Question: I'm trying to do a many-many database select, where I have and (among others). However since one event can have multiple music styles I decided to do a many-many relationship model.
This is what I created:
'''
SELECT
a.* FROM music_types AS a, events_music_types AS b
WHERE
a.id = b.music_type_id
AND
b.event_id = events.ID
'''
And inserted it into my code which now looks like this:
'''
$query =
"SELECT
events.EVENT_NAME, events.start_datetime, events.end_datetime, events.VENUE_LOCATION, events.PARTY_TYPE, events.IMAGE_URL, events.ENTRANCE_PRICE,
venues.VENUE_NAME, venues.BEER_PRICE, venues.WINE_PRICE, SPIRITS_PRICE,
party_types.PARTYTYPE,
a.*
FROM events
INNER JOIN venues
ON events.VENUE_LOCATION = venues.ID
INNER JOIN party_types
ON events.PARTY_TYPE = party_types.ID
INNER JOIN music_styles AS a, events_music_styles AS b
WHERE start_datetime >= '$DATE_START_SELECTED'
AND end_datetime < '$DATE_END_SELECTED'
AND a.id = b.music_style_id
AND b.event_id = events.ID
";
$result = mysql_query($query) or die(mysql_error());
echo "<table border='1'>
<tr>
<th> Poster </th>
<th> Event Name </th>
<th> Venue Name </th>
<th> Party Type </th>
<th> Entrance Price </th>
<th> Music </th>
<th> EUR of Beer </th>
<th> EUR of Wine </th>
<th> EUR of Spirits </th>
</tr>";
while($row = mysql_fetch_array($result, MYSQL_ASSOC)){
echo "<tr>";
echo "<td><IMG src='" . $row['IMAGE_URL'] . "'></td>";
echo "<td>" . $row['EVENT_NAME'] . "</td>";
echo "<td>" . $row['VENUE_NAME'] . "</td>";
echo "<td>" . $row['PARTYTYPE'] . "</td>";
echo "<td>" . $row['ENTRANCE_PRICE'] . "</td>";
echo "<td>" . $row['MUSIC_STYLE_NAME'] . "</td>";
echo "<td>" . $row['BEER_PRICE'] . "</td>";
echo "<td>" . $row['WINE_PRICE'] . "</td>";
echo "<td>" . $row['SPIRITS_PRICE'] . "</td>";
echo "</tr>";
}
'''
However, while the code does get all of the music styles for an event, it doesn't put it into one row but duplicates the row the amount of times that there are musical styles for each event.

How would I go about combining it into one row and separating the music styles with a comma? Thanks :)!
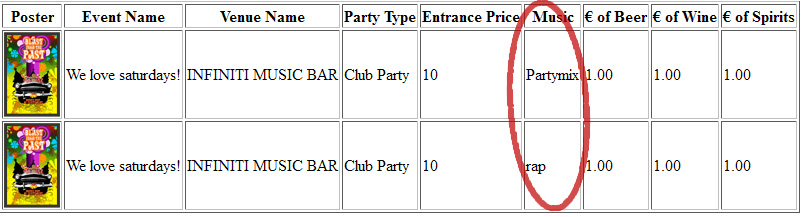
Answer: Change your query to -
'''
$query =
"SELECT
events.EVENT_NAME,
events.start_datetime,
events.end_datetime,
events.VENUE_LOCATION,
events.PARTY_TYPE,
events.IMAGE_URL,
events.ENTRANCE_PRICE,
venues.VENUE_NAME,
venues.BEER_PRICE,
venues.WINE_PRICE,
SPIRITS_PRICE,
party_types.PARTYTYPE,
GROUP_CONCAT(music_styles.MUSIC_STYLE_NAME) AS MUSIC_STYLE_NAME
FROM events
INNER JOIN venues
ON events.VENUE_LOCATION = venues.ID
INNER JOIN party_types
ON events.PARTY_TYPE = party_types.ID
INNER JOIN events_music_styles
ON events.ID = events_music_styles.event_id
INNER JOIN music_styles
ON events_music_styles.music_style_id = music_styles.id
WHERE start_datetime >= '$DATE_START_SELECTED'
AND end_datetime < '$DATE_END_SELECTED'
GROUP BY events.ID
";
'''
You also had a mix of join styles before which I have now corrected.